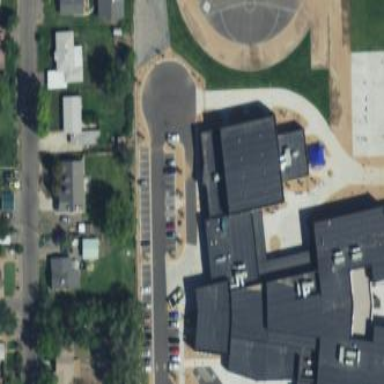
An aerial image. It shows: School building.